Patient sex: M
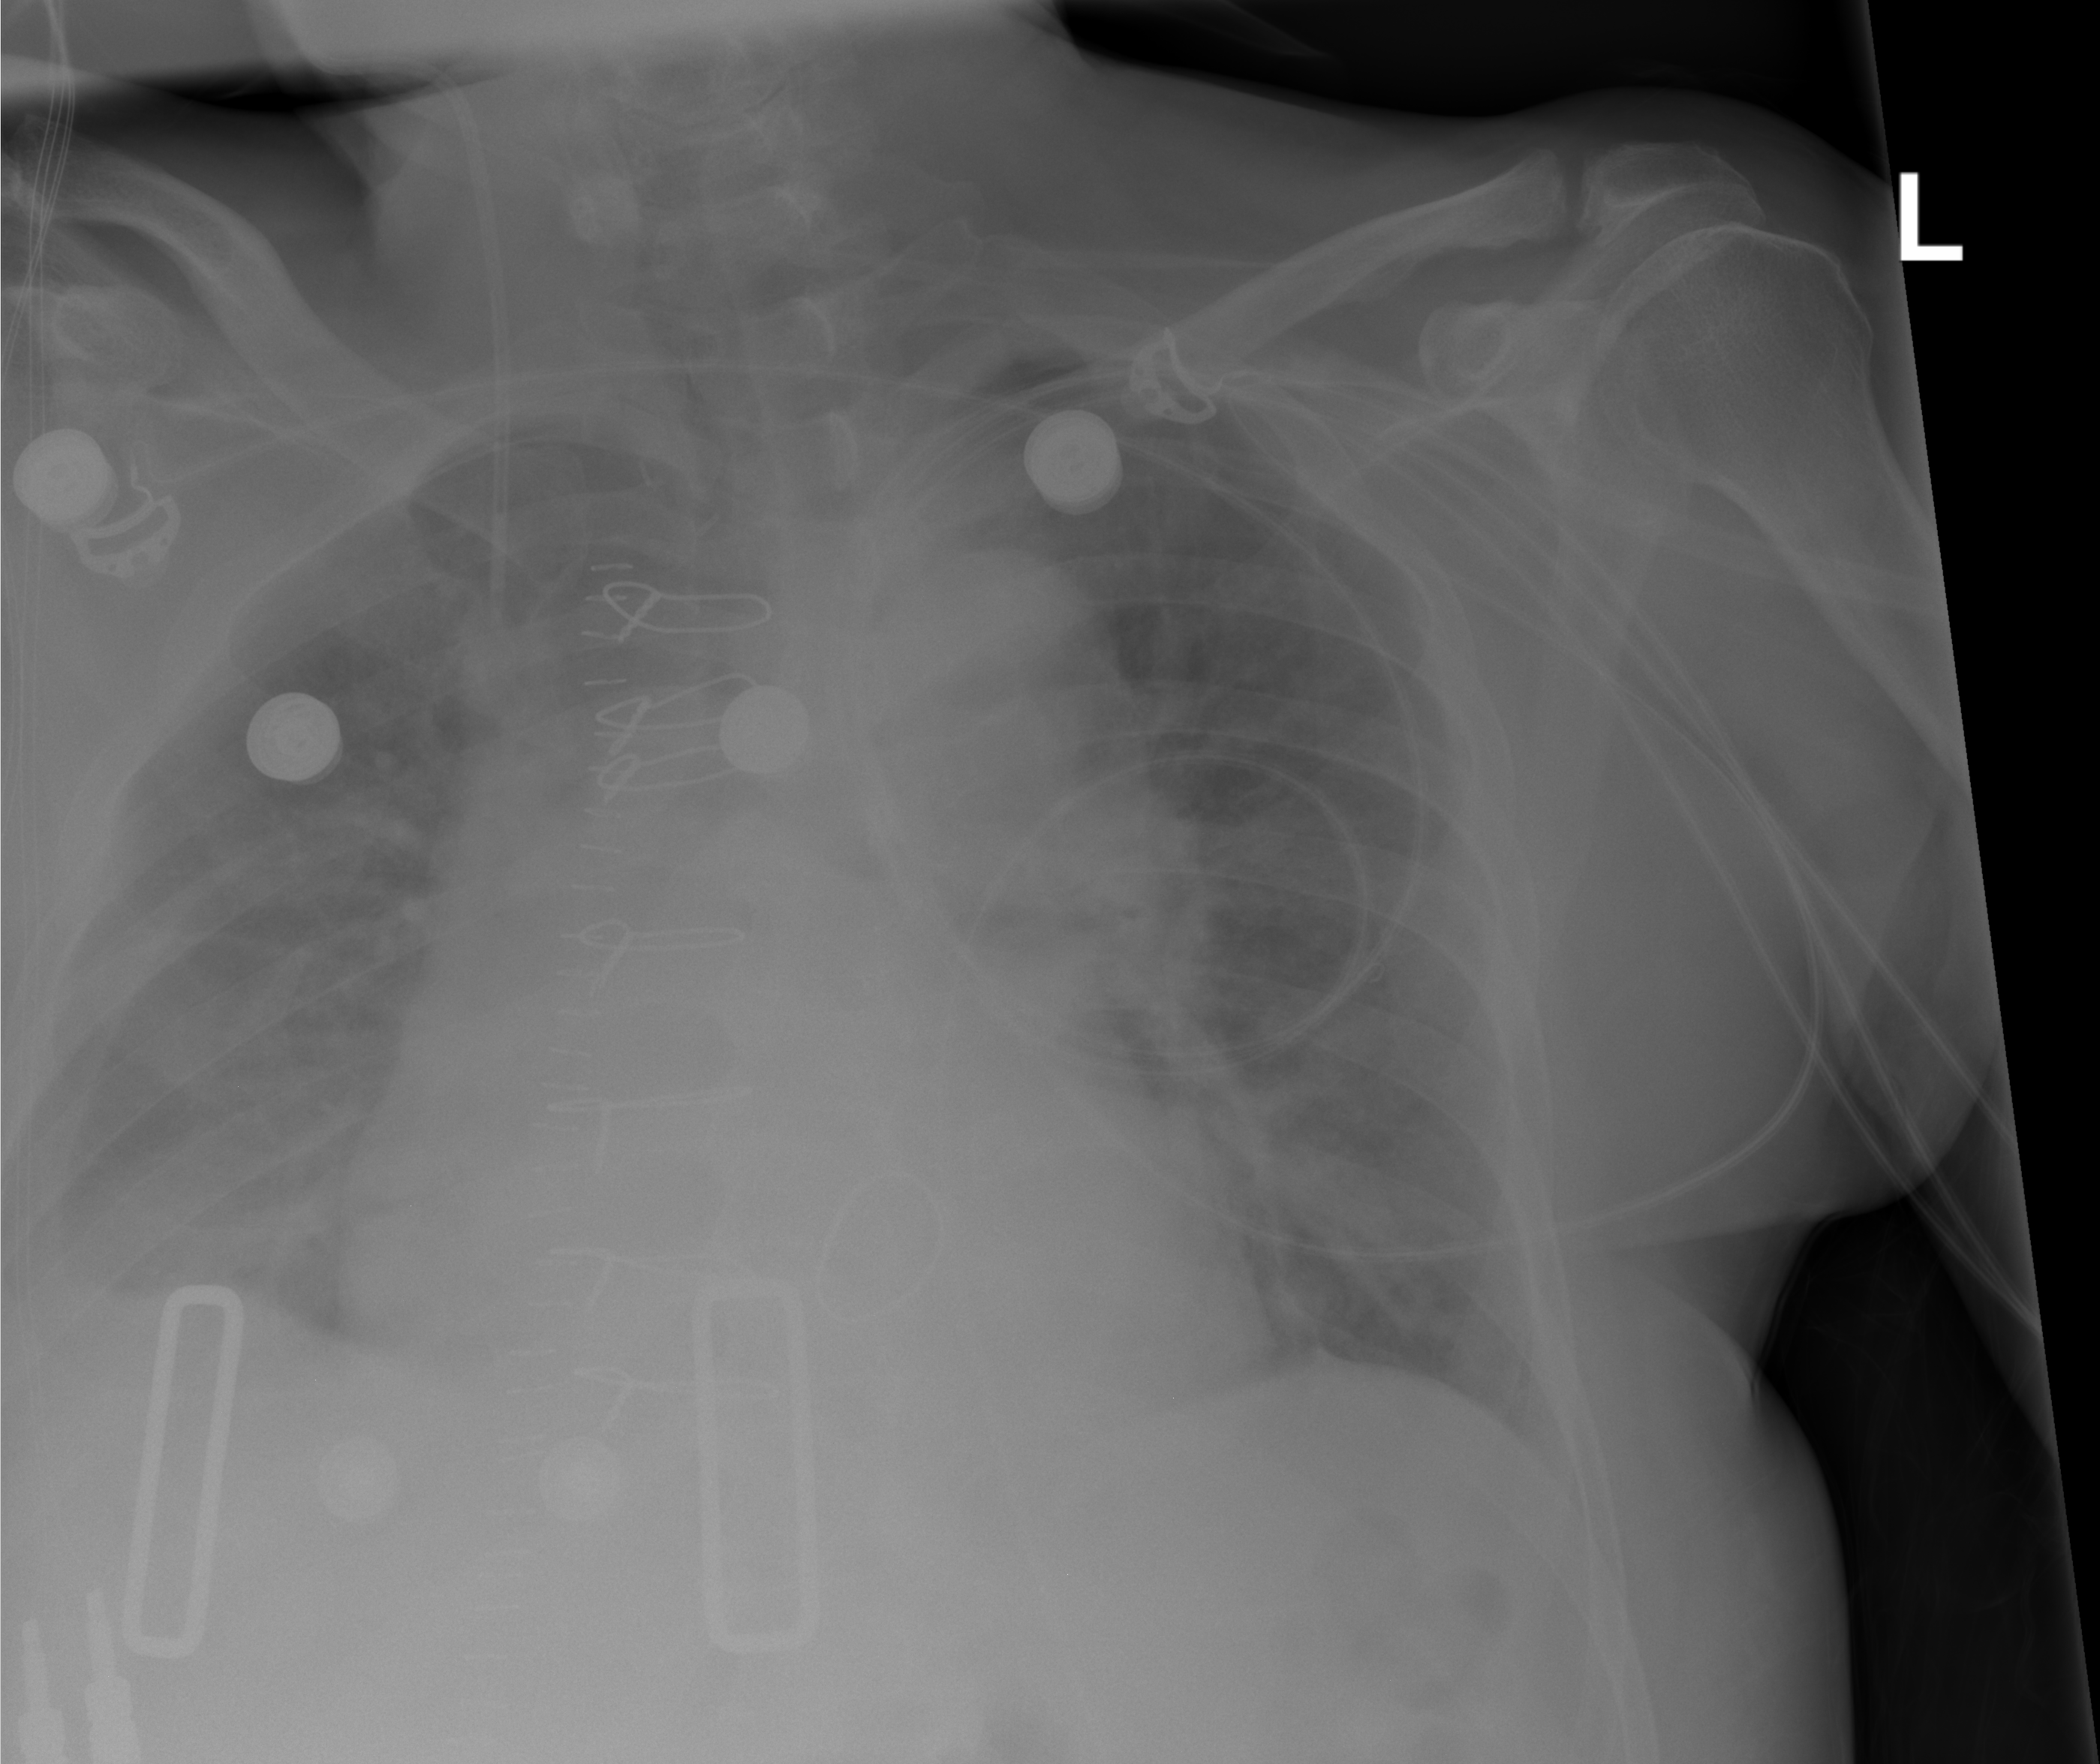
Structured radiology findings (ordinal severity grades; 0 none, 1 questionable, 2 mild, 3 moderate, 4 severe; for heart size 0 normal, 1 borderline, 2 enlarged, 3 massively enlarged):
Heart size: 0
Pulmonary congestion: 2
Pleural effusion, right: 3
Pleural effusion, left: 0
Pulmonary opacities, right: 0
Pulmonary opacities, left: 0
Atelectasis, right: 2
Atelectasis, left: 0